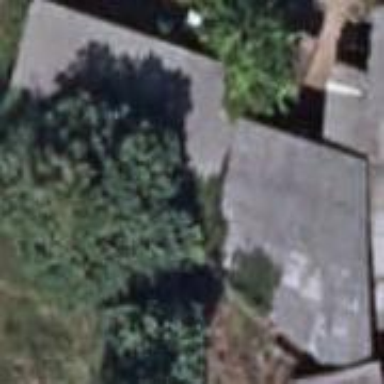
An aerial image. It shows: Shed.